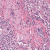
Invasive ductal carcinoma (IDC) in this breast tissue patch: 0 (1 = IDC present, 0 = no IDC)